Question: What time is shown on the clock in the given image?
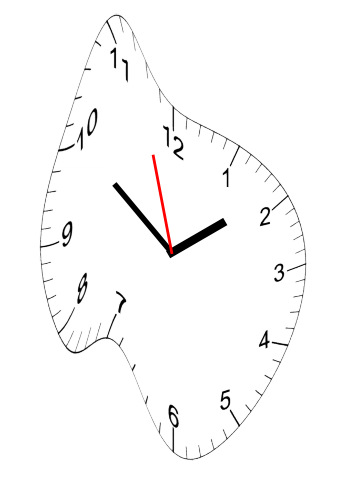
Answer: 01:50:57